Brain MRI, t2w sequence, axial 2D slice.
Patient: age 50, sex M, weight 90 kg, height 1.9 m
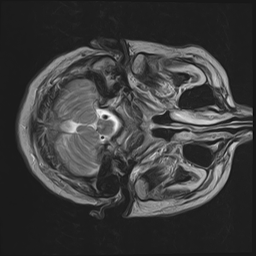